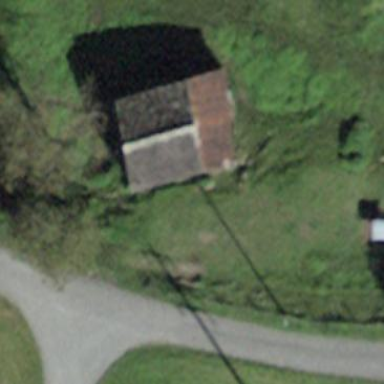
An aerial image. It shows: Cabin is depicted in the image.